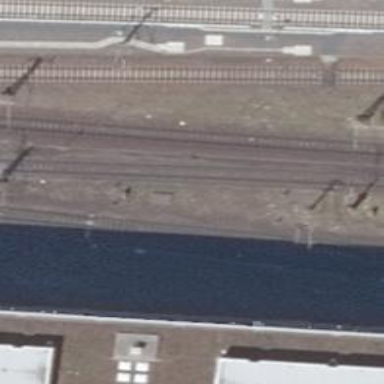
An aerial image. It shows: Railway signal.